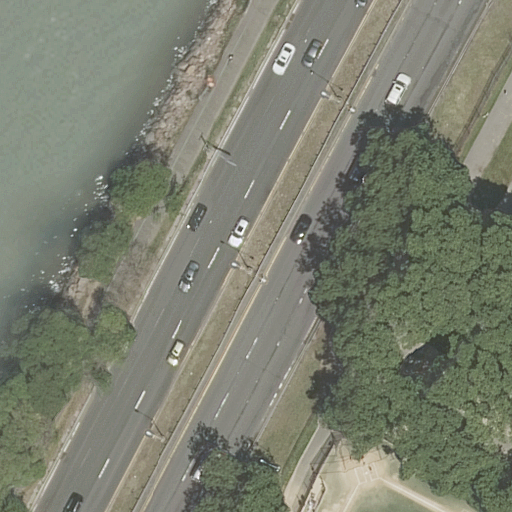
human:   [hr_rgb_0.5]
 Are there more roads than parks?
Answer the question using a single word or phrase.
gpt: yes

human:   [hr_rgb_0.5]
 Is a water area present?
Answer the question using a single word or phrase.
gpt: yes

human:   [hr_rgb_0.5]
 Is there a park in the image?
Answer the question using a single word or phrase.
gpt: yes

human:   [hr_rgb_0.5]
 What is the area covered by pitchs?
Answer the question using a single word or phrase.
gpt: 1464m2

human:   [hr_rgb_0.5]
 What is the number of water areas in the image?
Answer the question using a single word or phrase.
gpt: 1

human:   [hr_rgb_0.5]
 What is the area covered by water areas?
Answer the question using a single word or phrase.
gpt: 1599m2

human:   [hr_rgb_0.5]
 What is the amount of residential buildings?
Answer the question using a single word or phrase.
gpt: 0

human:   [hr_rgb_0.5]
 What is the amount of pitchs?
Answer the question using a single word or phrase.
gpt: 1

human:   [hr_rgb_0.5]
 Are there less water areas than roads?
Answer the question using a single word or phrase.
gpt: yes

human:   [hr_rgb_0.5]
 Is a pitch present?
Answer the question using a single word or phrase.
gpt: yes

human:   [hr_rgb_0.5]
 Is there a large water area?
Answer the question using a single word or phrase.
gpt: yes

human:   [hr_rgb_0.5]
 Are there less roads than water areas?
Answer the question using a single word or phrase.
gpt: no

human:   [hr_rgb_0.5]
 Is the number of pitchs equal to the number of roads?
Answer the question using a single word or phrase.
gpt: no

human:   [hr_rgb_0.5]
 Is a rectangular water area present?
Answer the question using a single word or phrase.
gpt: yes

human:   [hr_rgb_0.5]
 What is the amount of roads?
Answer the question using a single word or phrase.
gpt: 4

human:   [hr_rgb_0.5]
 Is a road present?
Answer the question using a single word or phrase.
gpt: yes

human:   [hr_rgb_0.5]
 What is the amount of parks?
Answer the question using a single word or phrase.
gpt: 1

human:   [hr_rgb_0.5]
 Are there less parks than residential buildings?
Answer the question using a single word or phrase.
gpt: no

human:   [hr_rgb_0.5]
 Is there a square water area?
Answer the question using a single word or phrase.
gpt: no

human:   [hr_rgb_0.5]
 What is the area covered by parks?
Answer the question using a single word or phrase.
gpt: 10636m2

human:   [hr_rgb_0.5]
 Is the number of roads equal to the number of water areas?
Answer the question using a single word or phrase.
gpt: no

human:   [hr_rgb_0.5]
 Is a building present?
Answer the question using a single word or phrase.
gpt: no

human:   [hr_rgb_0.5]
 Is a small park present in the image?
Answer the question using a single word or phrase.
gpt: no

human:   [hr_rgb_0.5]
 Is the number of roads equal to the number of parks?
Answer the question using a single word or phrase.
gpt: no

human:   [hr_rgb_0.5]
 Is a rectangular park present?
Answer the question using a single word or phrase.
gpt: yes

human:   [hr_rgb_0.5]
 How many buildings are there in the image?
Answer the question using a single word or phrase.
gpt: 0

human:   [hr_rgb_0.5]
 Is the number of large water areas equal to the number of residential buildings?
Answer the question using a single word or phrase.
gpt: no

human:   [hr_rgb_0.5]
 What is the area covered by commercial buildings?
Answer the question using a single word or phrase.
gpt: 0m2

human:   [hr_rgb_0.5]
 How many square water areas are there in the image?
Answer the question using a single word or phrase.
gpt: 0

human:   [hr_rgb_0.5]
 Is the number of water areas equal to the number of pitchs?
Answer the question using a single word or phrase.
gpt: yes

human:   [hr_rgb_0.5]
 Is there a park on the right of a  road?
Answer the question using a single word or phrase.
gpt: yes

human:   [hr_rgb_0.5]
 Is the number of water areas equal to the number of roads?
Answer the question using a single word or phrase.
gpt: no

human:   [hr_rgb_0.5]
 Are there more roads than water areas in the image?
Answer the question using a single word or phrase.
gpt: yes

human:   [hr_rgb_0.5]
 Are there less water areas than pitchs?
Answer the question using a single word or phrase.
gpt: no

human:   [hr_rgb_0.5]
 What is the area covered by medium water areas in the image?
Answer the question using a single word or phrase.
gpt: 0m2

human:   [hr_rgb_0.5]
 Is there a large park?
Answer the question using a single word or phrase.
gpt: yes

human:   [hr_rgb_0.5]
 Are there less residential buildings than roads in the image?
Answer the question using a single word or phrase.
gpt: yes

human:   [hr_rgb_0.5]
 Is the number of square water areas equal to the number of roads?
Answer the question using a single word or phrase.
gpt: no

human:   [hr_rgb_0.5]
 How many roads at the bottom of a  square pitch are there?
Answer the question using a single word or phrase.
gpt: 0

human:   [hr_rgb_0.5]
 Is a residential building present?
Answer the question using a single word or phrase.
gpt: no

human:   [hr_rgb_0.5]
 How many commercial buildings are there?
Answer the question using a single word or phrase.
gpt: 0

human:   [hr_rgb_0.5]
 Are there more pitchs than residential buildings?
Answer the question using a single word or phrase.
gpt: yes

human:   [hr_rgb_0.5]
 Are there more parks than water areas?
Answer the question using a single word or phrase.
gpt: no

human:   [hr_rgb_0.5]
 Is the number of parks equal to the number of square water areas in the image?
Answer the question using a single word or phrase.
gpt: no

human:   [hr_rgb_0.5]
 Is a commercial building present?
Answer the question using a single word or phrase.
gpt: no

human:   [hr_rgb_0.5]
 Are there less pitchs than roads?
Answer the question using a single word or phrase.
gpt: yes

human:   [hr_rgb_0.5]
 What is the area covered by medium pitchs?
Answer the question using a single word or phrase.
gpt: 0m2

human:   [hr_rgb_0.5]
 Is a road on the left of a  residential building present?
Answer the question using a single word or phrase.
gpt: no

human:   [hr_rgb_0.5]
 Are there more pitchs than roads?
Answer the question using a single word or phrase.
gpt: no

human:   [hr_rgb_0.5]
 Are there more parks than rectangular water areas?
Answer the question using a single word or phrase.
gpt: no

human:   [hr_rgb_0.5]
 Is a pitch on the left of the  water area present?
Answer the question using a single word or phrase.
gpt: no

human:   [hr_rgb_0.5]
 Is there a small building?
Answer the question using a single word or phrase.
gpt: no

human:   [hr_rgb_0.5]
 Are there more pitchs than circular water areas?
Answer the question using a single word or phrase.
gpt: yes

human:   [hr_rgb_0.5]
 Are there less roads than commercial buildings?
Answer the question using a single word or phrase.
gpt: no

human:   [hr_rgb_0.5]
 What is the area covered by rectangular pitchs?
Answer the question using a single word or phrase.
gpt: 0m2

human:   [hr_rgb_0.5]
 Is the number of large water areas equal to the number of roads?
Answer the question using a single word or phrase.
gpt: no

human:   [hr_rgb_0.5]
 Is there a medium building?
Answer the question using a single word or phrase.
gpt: no

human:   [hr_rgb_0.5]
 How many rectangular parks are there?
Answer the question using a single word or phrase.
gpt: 1

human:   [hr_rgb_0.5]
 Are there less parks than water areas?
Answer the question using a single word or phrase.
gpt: no

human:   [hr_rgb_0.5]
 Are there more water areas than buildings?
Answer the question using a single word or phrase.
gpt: yes

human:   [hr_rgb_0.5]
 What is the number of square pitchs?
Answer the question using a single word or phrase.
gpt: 0

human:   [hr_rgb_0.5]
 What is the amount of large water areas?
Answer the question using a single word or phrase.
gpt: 1

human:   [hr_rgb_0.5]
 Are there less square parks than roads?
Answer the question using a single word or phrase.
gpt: yes

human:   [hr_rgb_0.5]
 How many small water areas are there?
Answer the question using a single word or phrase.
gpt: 0